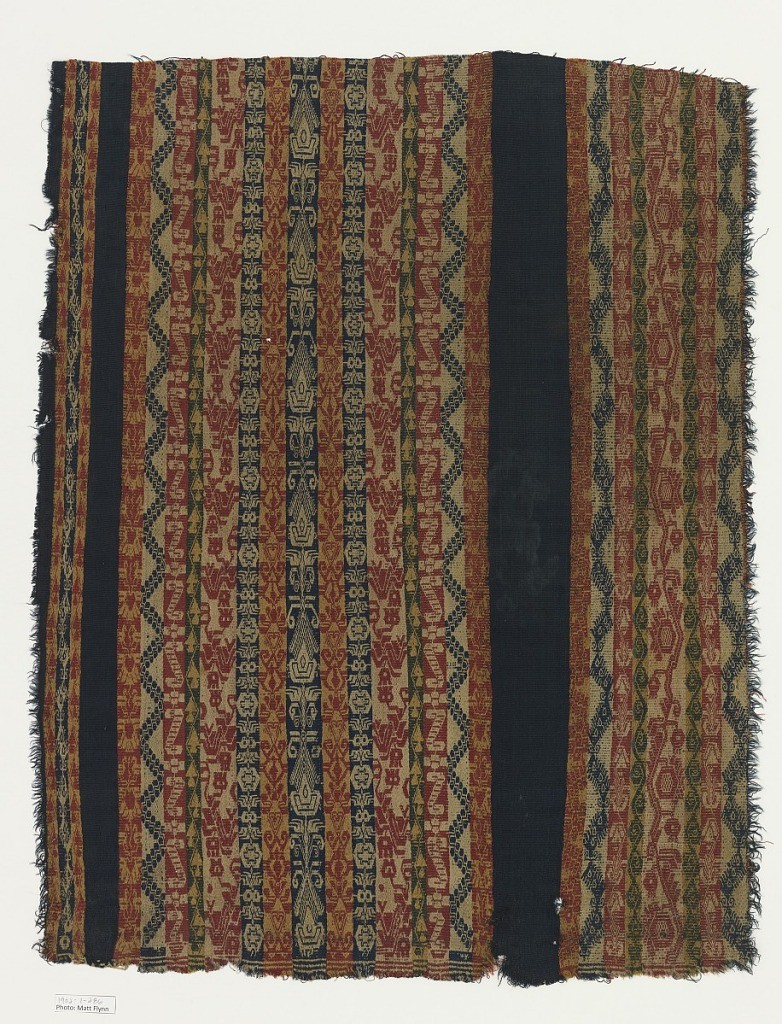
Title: Fragment
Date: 18th–19th century
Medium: wool Technique: 1) complementary warps in plain weave with inner wefts; 2) warp-faced plain weave; warp selvage at one end; sides are cut
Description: Plain rep stripes alternating with double-faced warp-pattern weave stripes of highly conventionalized birds, fish, etc. in dark blue, yellow, green, red and tan on dark blue single wefts.